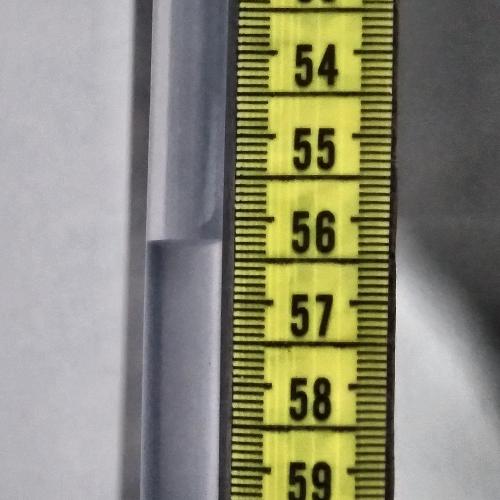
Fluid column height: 56.3 cm